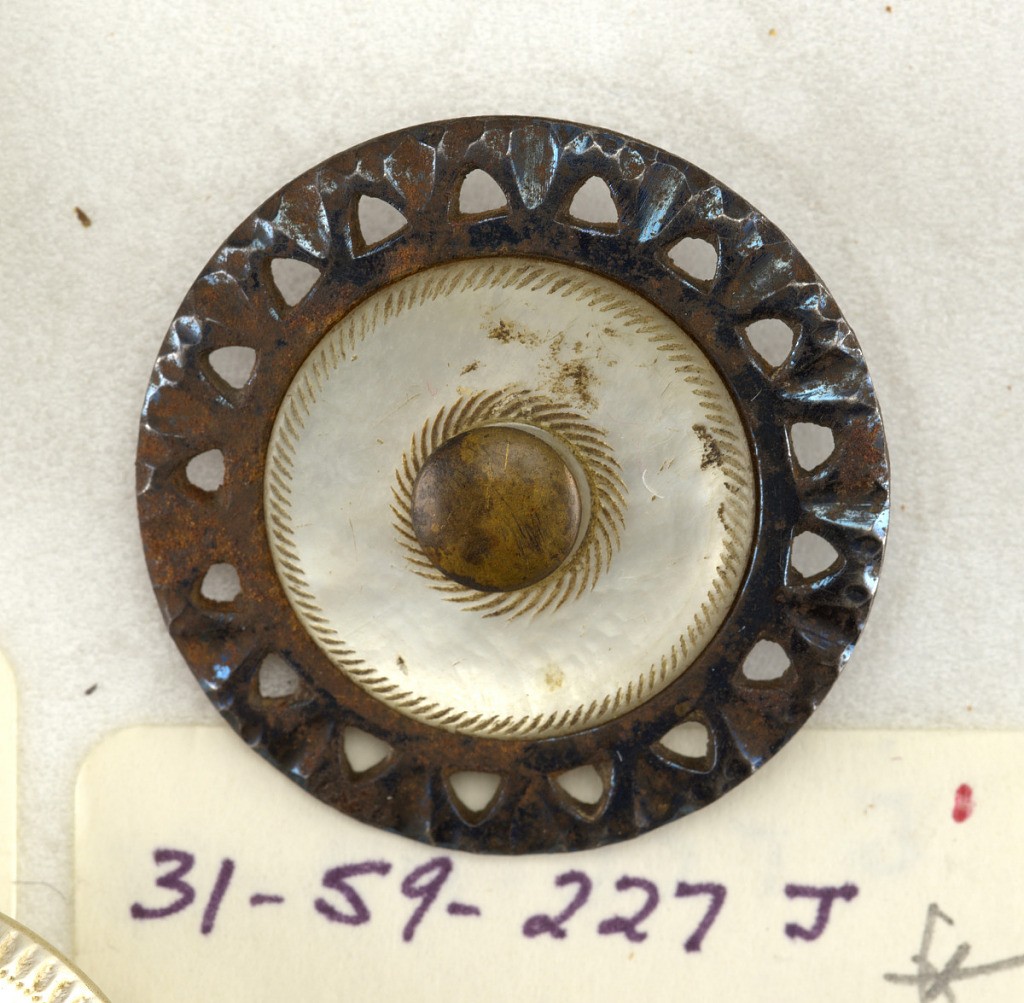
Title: Button
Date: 19th century
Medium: Pearl, shell, steel, glass
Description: Flat circular button with shanks, varying. -a: engraved pearl and steel beads arranged in rings; -b: flower with petals of colored steel; -c: pearl and colored steel in rings; -d,h: smoked pearl and cut steel; -f,g,j,m: engraved pearl centers on disc of steel; -e,k,l,n: ornamented steel centers on pearl discs; -i: pearl shell, colored yellow, and set in steel rim.

Components -a/-c,-e/-g/-j,-k,-m,-n are on card 31